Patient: sex M, age 78
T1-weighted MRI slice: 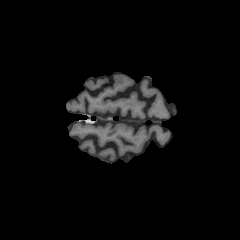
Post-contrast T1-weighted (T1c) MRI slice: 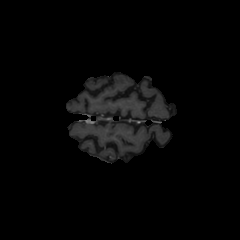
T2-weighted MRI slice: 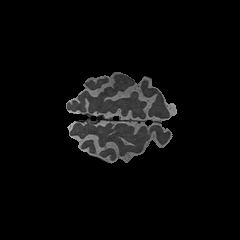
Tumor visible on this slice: no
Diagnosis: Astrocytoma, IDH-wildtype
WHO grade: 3